Question: I'm making the step-by-step-filled form-like page now .
The main idea here is quite simple: .
I need it to be truly unavailable, not just CSS-hidden (like 'opacity: 0;' or 'visibility: hidden;').
So, here is the question: in JavaScript is there any way to dynamically pause (and unpause later) all 'eventListener's of some element?
P.S.: Event is for example 'onwheel || onmousewheel'.
---
Here is the image :
You see the '<input type="range">' element here. Mouse scrolling on it will change it's value.
The first step of a form isn't done yet; so the second one have to be unavailable, and mouse scrolling on 'input range' element should not work.
But this time I managed to it with 'opacity: .3;'.
So all works fine, but the picture is kinda translucent, that's all.
It is bad.
It shouldn't react on mouse wheel at all (just usual page-scrolling).
And opacity must be full ('opacity: 1;').
So, we return to the initial question.
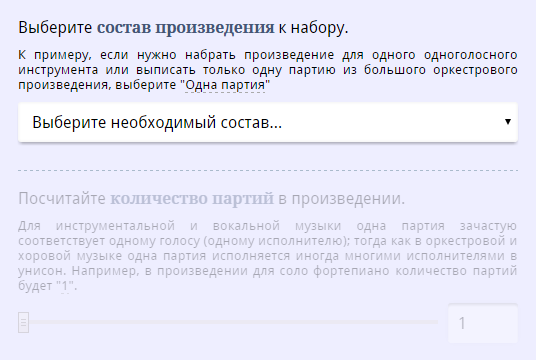
Answer: There is no way in JavaScript to even list all event listeners for an element, so to stop them is an even taller order.
In short, the answer to your question is: there's no general way to pause all event listeners.
However, there are some things you may try that could help achieve your intent.
If your intent is simply to prevent the events from reaching the unactivated step, you may try a hack: create a transparent "blocker" element of the exact same dimensions. When you "disable" your step, "enable" your blocker to be right on top of it - probably using absolute positioning, e.g.
'''
// Disable step 2
step2.style.opacity = '0.3'; // could also be a CSS class toggle, or an JS animation
step2_blocker.style.display = 'block'; // make your blocker show up on top of step2
'''
You may use HTML+CSS to create the blocker, provided you know the position/dimensions. If not, you can use JS to create the blocker at run-time after computing step2's position/dimensions.
If for some reason, you can't change HTML or CSS and you need a JS-only solution that doesn't alter the DOM, or if you are truly trying to solve the generic problem of , then you probably only have one solution - keep track of your listeners. Essentially, you will be building your own event-binding/tracking library. The API consists of 'on()', 'off()', 'pause()', 'resume()'.
- 'on(HTMLElement, eventType, callback)'- 'off(HTMLElement, eventType, callback)'- 'pause(HTMLElement, eventType, callback)'- 'resume(HTMLElement, eventType, callback)'
Of course, the API can be made to be flexible/smart enough to accept different number of parameters (simulate function overloading), so that 'pause(elem)' can pause all events on the element, and 'pause(elem, 'click')' can pause all click events on that element.
Then, rather than use 'addEventListener()' in your code, always remember to use 'on()' in the library you created. You may have to refactor all your event binding and listener code.
This plan is slightly elaborate, but is probably the only way to keep track of event listeners. I have done this before, so I know this really works.
P/S: You may try to take a look at the source of some popular libraries out there to see how they keep track of events. I don't think any of them has any kind of support for 'pause()' and 'resume()' (yet), so it'd only be for some code inspiration.